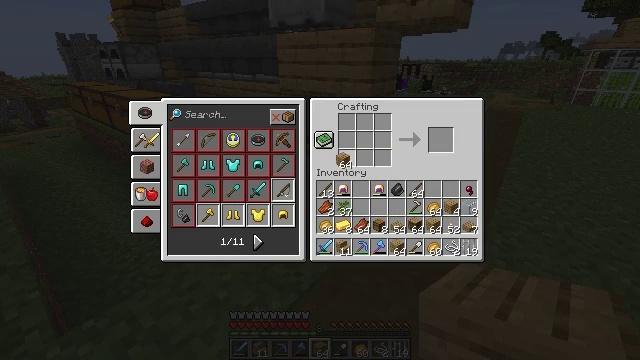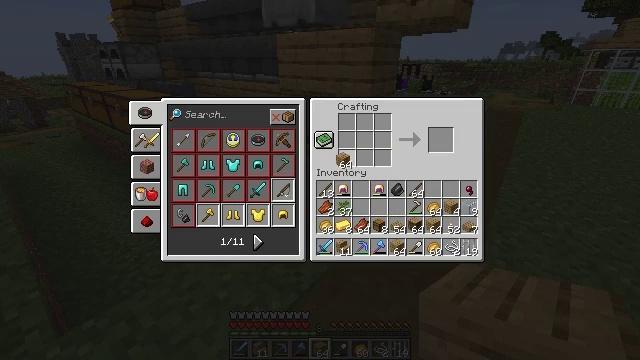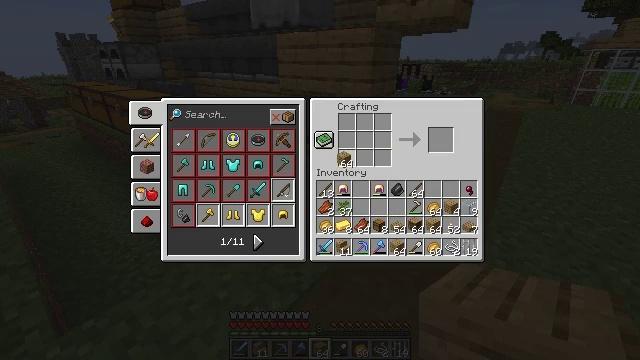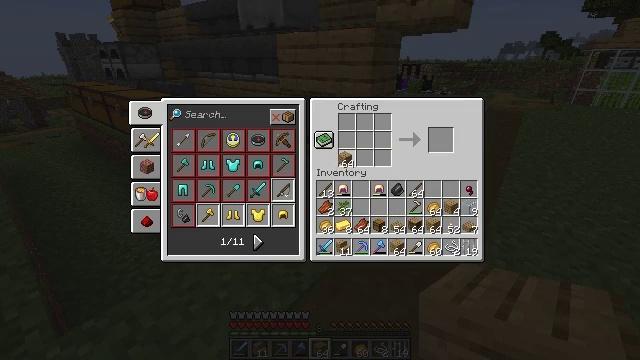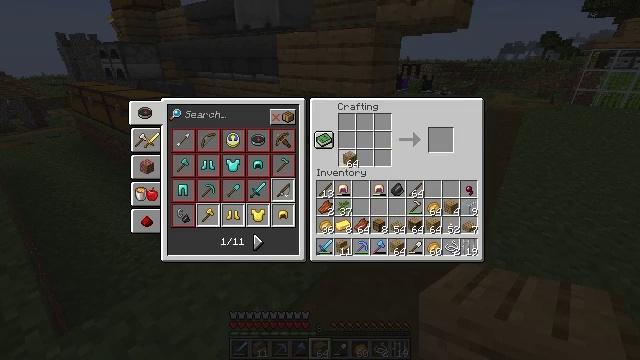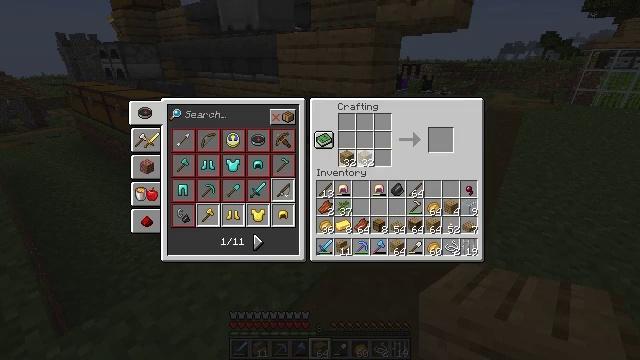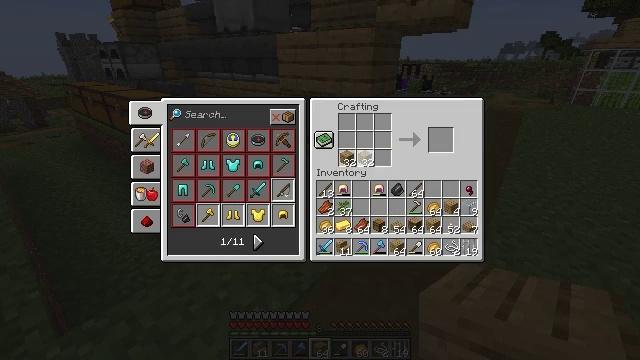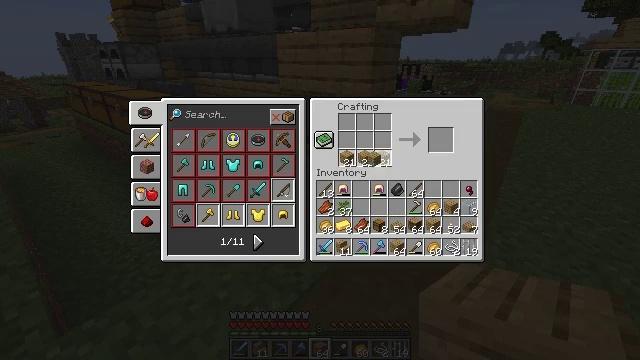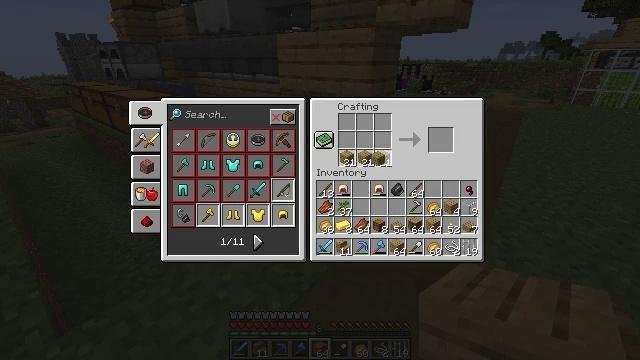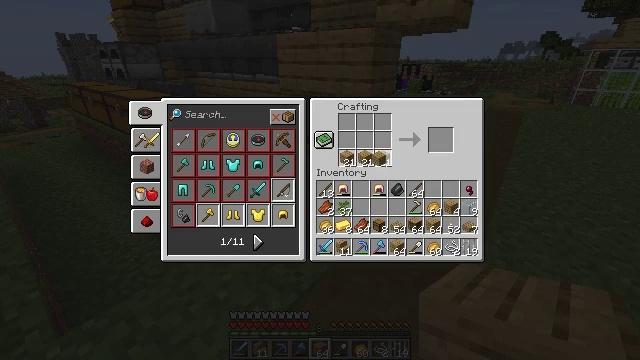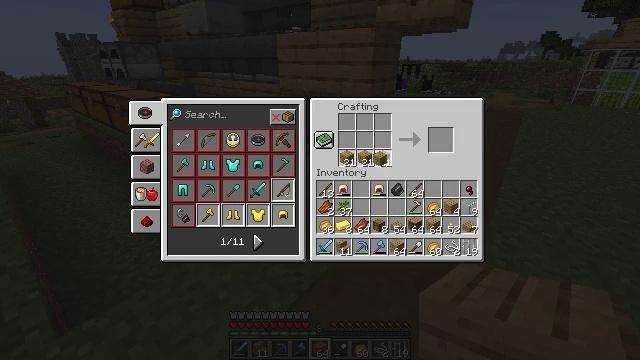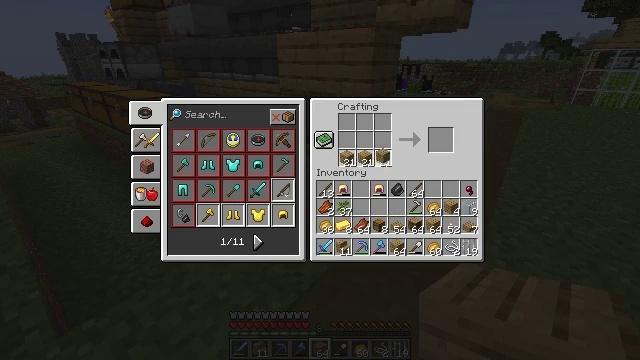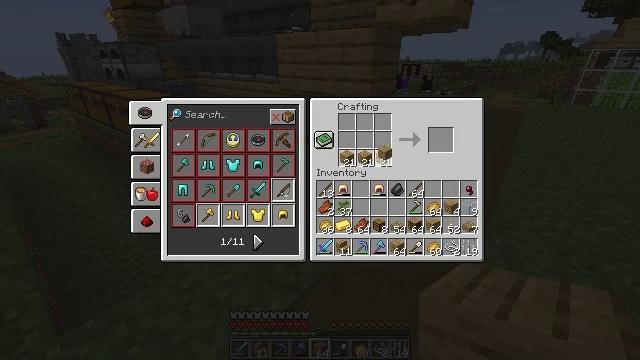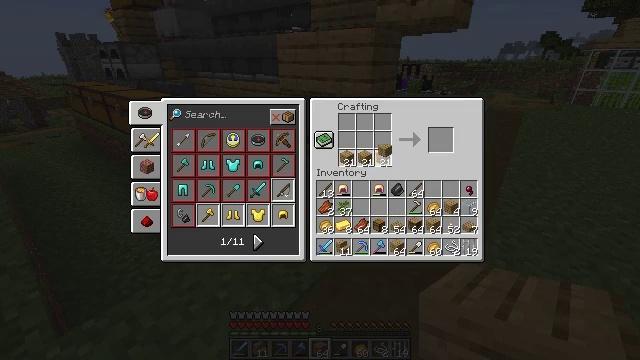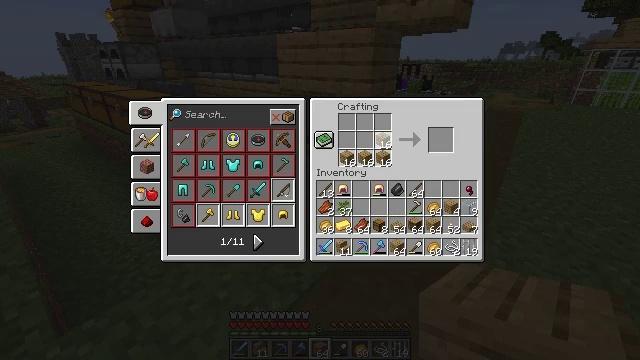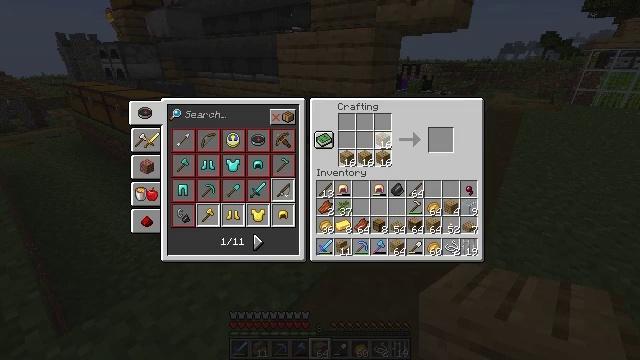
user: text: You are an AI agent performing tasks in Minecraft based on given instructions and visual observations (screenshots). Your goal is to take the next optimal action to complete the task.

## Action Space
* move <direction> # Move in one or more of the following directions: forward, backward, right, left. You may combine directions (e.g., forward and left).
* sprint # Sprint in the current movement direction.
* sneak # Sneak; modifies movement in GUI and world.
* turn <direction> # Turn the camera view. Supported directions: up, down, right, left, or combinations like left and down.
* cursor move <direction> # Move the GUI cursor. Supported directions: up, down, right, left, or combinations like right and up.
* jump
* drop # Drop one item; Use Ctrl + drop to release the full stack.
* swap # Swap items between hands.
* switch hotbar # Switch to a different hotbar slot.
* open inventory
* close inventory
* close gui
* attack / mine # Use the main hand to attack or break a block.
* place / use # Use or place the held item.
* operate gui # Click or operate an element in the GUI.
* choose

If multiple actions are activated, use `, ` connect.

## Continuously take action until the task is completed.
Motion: motion action
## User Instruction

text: Open the crafting table to create a chest.
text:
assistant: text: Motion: sneak, operate gui
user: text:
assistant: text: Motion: sneak, operate gui
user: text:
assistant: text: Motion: sneak, operate gui
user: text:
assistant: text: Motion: sneak, operate gui
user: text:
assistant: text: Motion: sneak, cursor move right, operate gui
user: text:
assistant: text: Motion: sneak, cursor move right, operate gui
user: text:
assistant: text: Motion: sneak, operate gui
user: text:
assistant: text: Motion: sneak, operate gui
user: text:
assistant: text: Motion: sneak, operate gui
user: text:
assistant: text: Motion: sneak, operate gui
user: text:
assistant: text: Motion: sneak, operate gui
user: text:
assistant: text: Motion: sneak, operate gui
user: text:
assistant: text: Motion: sneak, operate gui
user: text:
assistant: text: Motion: sneak, operate gui
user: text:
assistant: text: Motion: sneak, operate gui
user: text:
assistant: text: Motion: sneak, operate gui
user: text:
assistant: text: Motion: sneak, operate gui
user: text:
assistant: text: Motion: sneak, operate gui
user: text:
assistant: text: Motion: sneak, operate gui
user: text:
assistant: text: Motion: sneak, operate gui
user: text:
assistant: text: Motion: sneak, operate gui
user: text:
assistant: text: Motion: sneak, operate gui
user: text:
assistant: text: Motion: sneak, operate gui
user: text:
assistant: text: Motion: sneak, operate gui
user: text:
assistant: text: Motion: sneak, operate gui
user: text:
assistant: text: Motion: sneak, operate gui
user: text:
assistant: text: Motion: sneak, operate gui
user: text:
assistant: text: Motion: sneak, operate gui
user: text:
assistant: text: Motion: sneak, operate gui
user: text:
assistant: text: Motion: sneak, operate gui